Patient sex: M
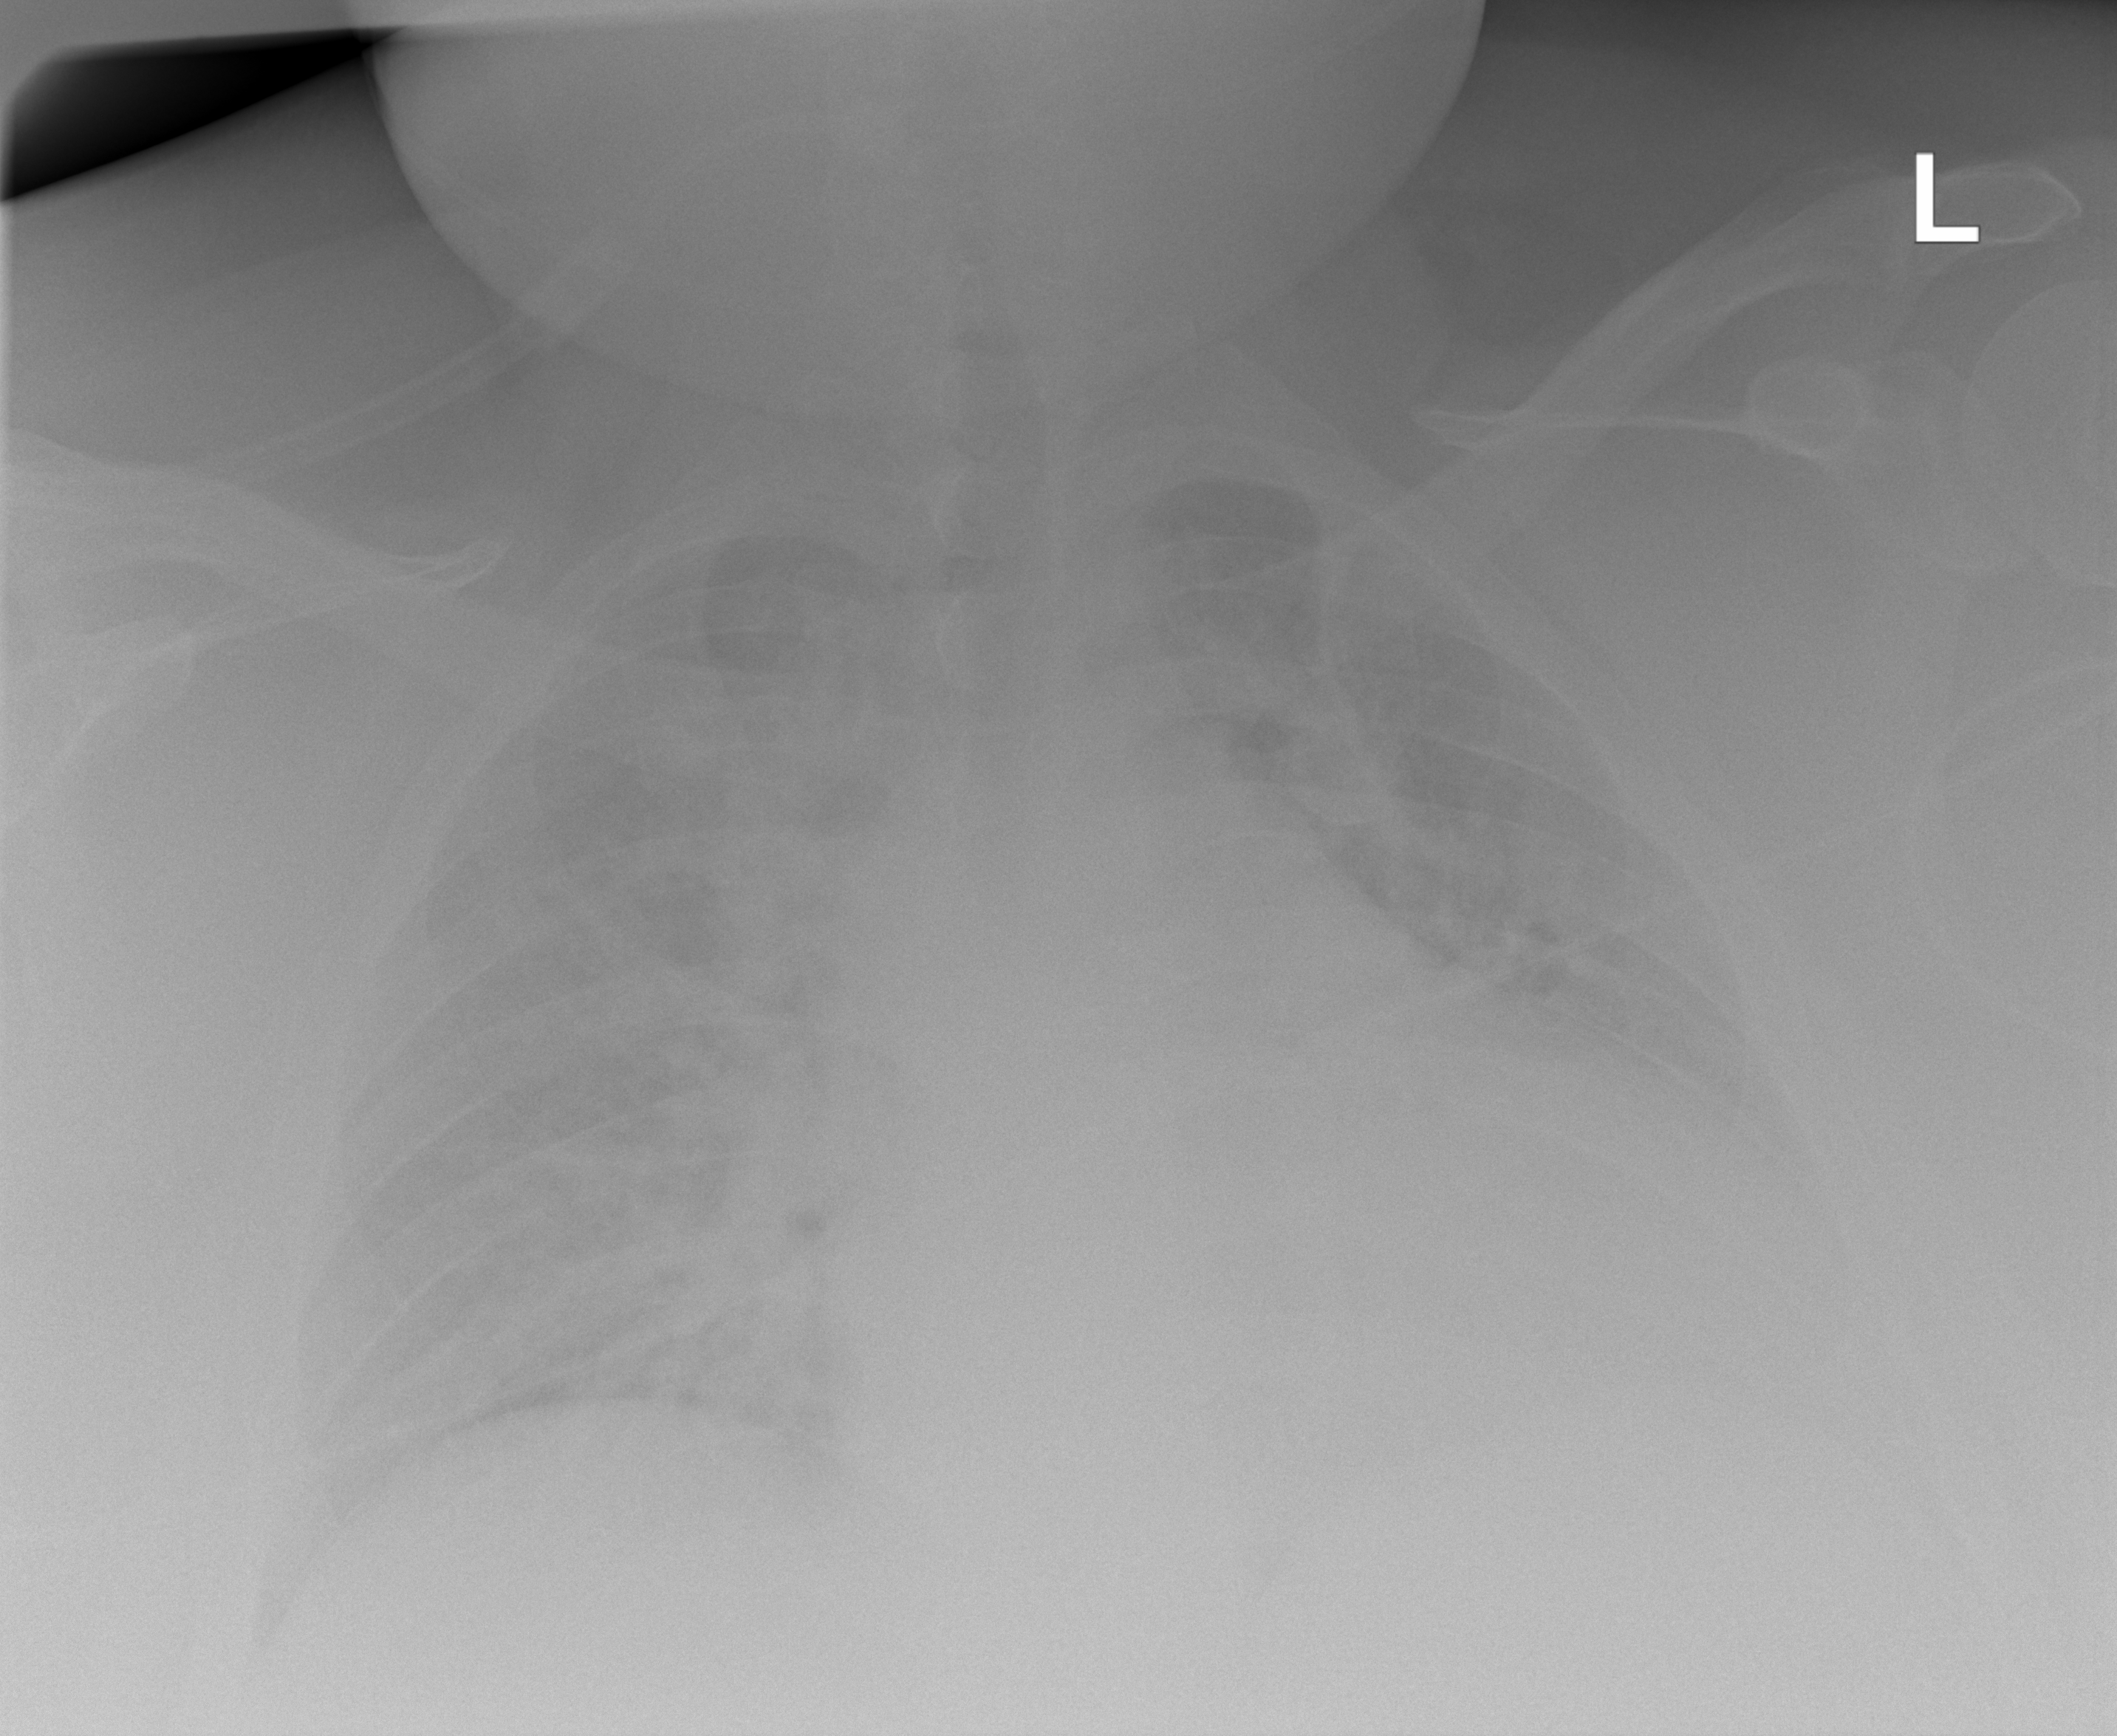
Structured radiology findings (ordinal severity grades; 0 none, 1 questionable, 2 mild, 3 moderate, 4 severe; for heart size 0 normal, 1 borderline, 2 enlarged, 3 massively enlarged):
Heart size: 2
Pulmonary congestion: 2
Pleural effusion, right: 0
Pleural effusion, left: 2
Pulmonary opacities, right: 2
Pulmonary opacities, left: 1
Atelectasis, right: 2
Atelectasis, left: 2